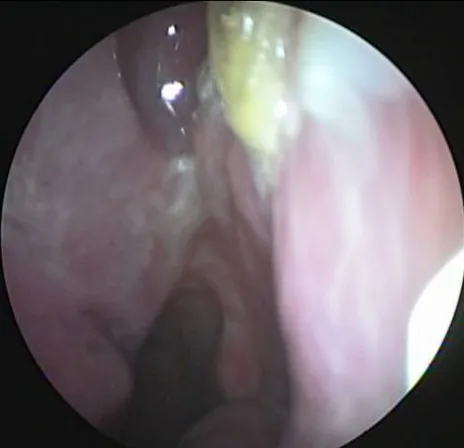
Nasal endoscopy that shows a tumor in the left nasal wall.
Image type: endoscopy (airway_endoscopy)